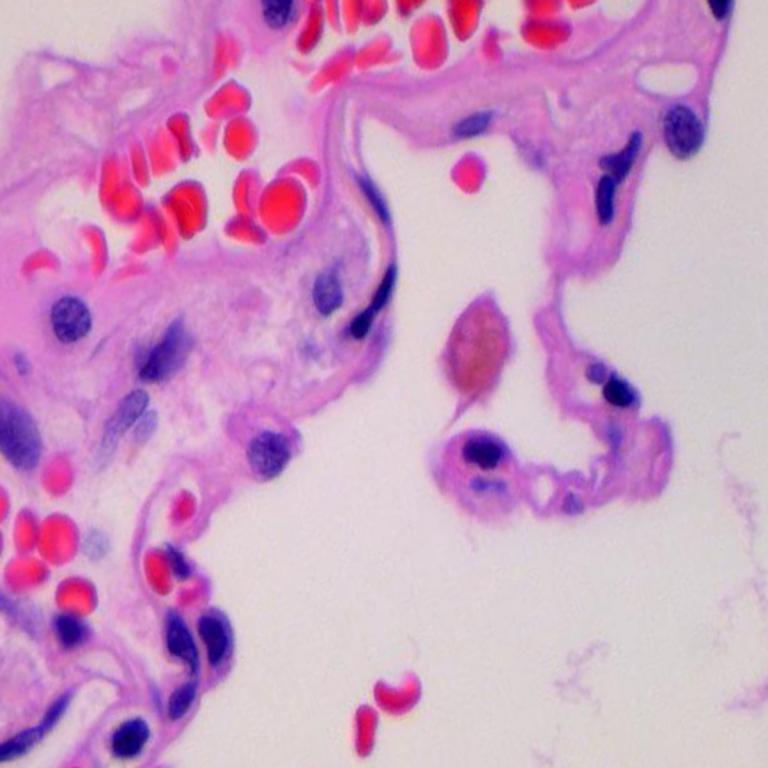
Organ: lung
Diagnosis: benign